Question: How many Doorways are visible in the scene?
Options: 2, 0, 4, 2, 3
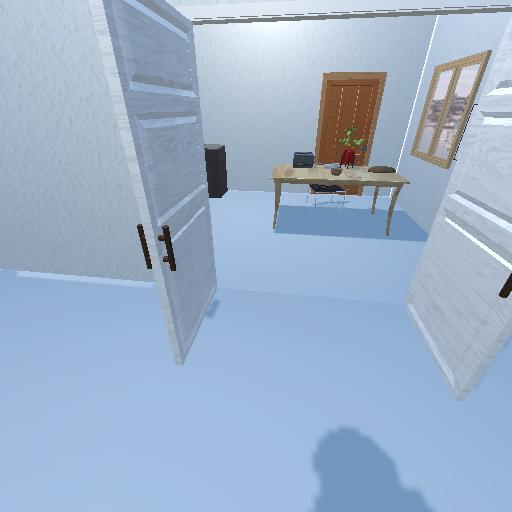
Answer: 2